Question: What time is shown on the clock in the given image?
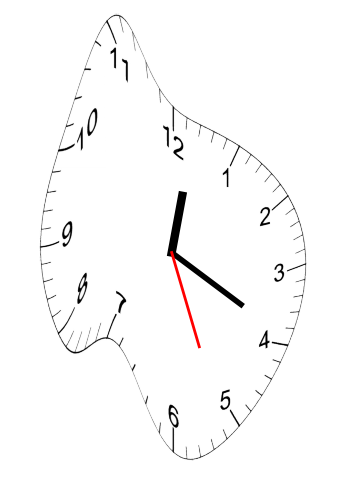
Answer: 12:19:26